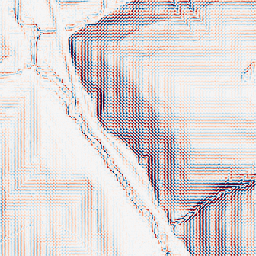
Category: wavelet
Decomposition family: wavelet_biorthogonal
Decomposition parameters: wavelet: bior1.3
level: 2
Upsampling method: area
Upsampling parameters: scale: 4
Upsampling scale: 4